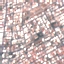
Label: Residential